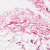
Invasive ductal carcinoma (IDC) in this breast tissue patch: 0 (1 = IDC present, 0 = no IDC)